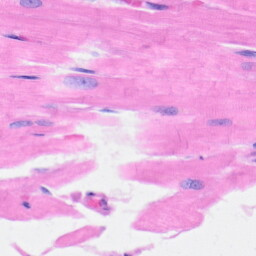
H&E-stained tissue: Heart